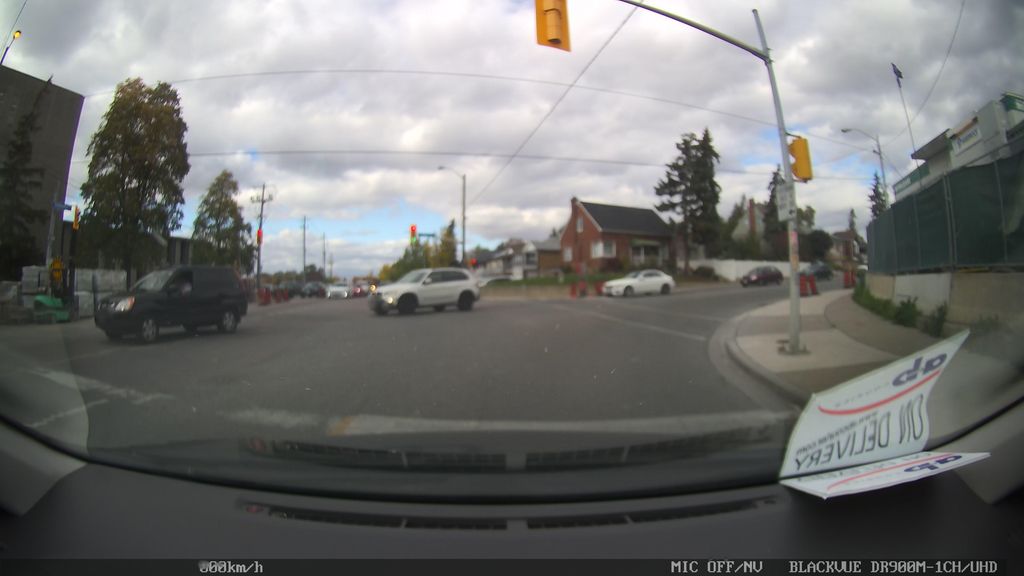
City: toronto